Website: walmart
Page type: orders-overview
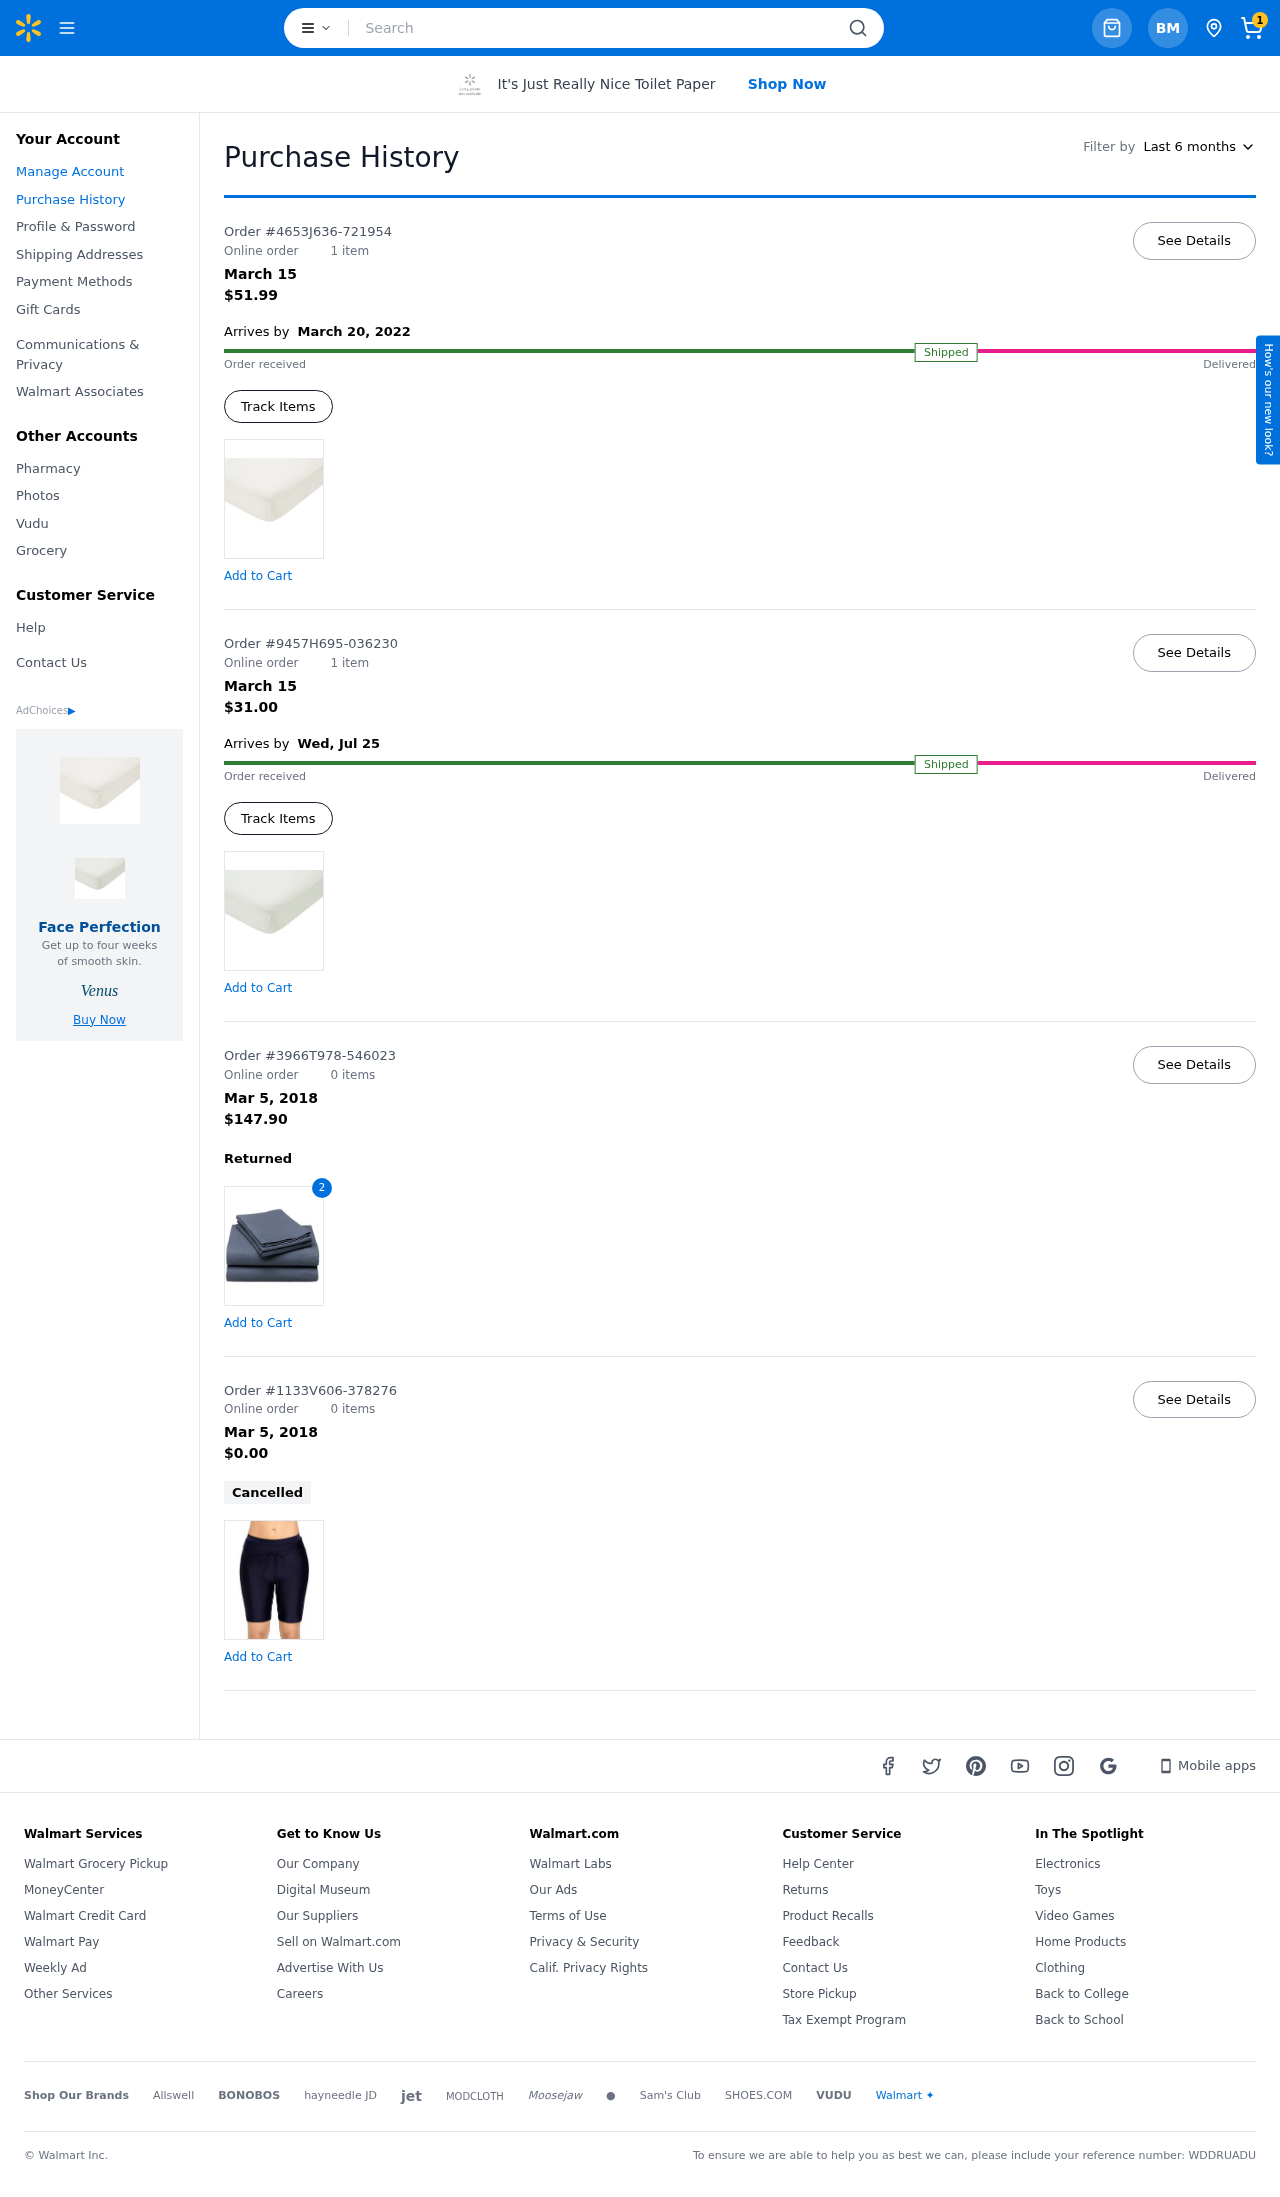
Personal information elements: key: PII_INITIALS
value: BM
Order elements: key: ORDER_NUM_ITEMS
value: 1
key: ORDER1_ID
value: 4653J636-721954
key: ORDER1_NUM_ITEMS
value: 1 item
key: ORDER1_DATE
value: March 15
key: ORDER1_TOTAL
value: $51.99
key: ORDER1_DELIVERY_DATE
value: March 20, 2022
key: ORDER2_ID
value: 9457H695-036230
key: ORDER2_NUM_ITEMS
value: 1 item
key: ORDER2_DATE
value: March 15
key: ORDER2_TOTAL
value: $31.00
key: ORDER2_DELIVERY_DATE
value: Wed, Jul 25
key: ORDER3_ID
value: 3966T978-546023
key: ORDER3_NUM_ITEMS
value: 0 items
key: ORDER3_DATE
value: Mar 5, 2018
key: ORDER3_TOTAL
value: $147.90
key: ORDER3_ITEM_QTY
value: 2
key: ORDER4_ID
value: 1133V606-378276
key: ORDER4_NUM_ITEMS
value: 0 items
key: ORDER4_DATE
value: Mar 5, 2018
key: ORDER4_TOTAL
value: $0.00
Search elements: key: HEADER_SEARCH
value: Search